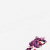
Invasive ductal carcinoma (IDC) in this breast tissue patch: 0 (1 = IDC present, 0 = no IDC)